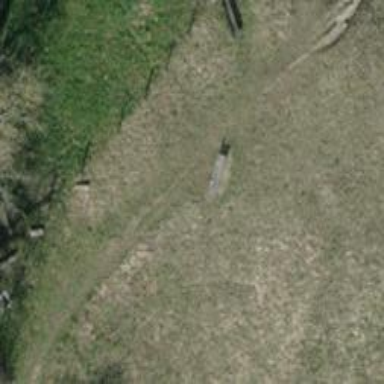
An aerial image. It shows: Brown bench.